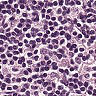
Metastatic tissue present: no